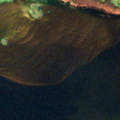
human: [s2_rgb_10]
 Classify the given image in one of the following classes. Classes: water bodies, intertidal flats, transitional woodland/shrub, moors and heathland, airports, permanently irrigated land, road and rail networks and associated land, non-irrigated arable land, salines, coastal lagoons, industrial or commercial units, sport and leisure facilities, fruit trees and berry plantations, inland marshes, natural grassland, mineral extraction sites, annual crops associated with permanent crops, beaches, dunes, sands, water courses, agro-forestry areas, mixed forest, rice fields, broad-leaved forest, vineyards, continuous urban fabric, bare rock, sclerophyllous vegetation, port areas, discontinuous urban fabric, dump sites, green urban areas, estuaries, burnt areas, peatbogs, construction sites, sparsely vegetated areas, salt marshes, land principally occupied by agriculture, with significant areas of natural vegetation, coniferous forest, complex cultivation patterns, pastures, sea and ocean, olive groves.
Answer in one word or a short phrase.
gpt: inland marshes, coastal lagoons